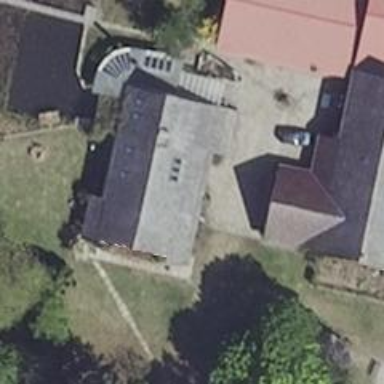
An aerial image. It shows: Simple house.